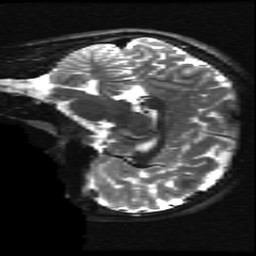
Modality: T2w
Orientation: sagittal
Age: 12
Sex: female
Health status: ill
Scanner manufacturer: ge
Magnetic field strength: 3 T
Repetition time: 7.5 s
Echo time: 0.1007 s